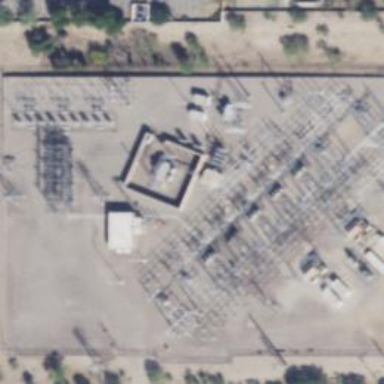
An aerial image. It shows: Switch for power supply.